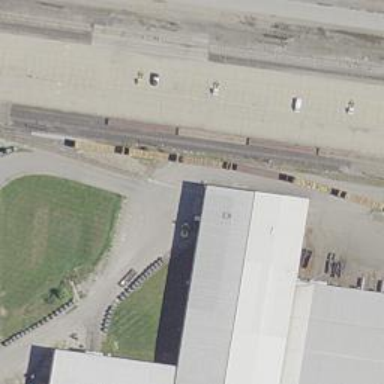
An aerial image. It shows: Railway yard.